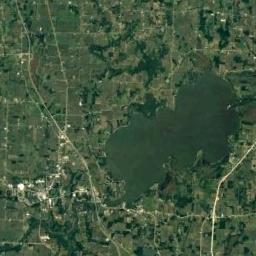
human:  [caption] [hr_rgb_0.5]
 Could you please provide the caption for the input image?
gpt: The lake is very small .

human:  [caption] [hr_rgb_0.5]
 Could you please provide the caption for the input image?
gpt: There are several roads beside the lake .

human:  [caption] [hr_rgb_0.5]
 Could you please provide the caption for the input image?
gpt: An irregularly shaped turquoise lake on a field full of green plants .

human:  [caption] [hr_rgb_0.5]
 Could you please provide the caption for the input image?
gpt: The lake lies in farmland and the water is deep green .